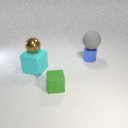
large cyan rubber cube to the left of small blue metal cylinder